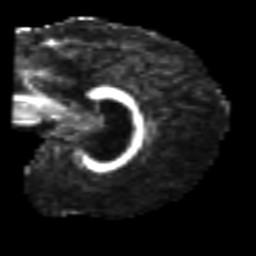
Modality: FA
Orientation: sagittal
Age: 59
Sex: male
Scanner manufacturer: siemens
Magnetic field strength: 3 T
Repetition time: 4.999 s
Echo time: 0.07946 s